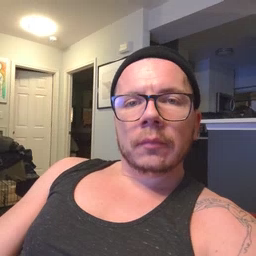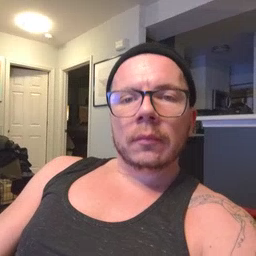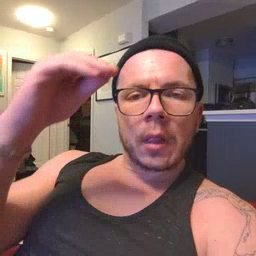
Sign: lamp